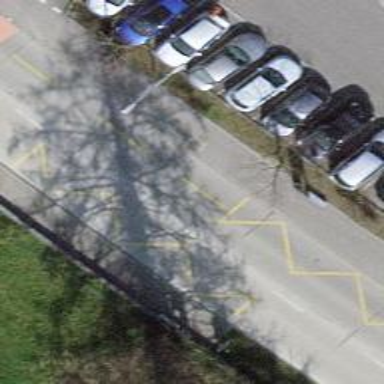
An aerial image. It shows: Bus stop with stop position for public transport.